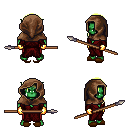
a pixel art fantasy rpg character, male body template, orc, green skin, red robe, red pants, gold long hairstyle, cloth hood, gold gloves, brown slippers, spear, four views (front, back, left, right), 2x2 character sprite sheet, small pixel art, hard edges, no anti-aliasing